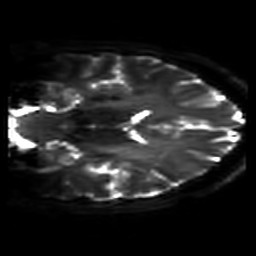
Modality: DWI
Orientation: coronal
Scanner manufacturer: philips
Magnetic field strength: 7 T
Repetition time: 9.612 s
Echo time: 0.073 s